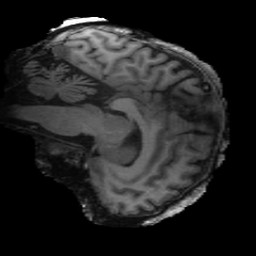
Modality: T1w
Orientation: sagittal
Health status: ill
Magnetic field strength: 3 T